Aerial crown-view tile of a tropical tree (Barro Colorado Island, Panama), acquired 20240611:
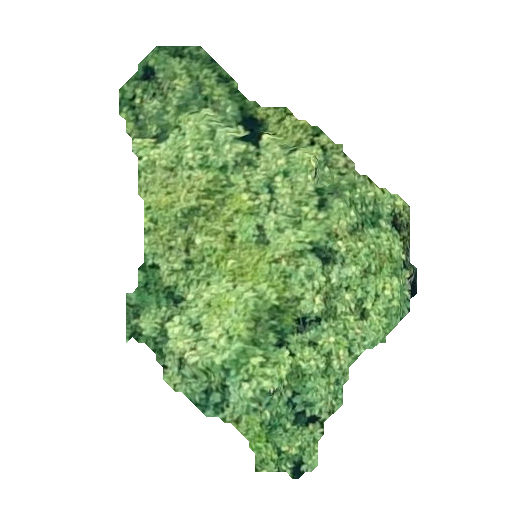
Species: Dipteryx oleifera
GBIF accepted scientific name: Dipteryx oleifera
Crown area: 125.928 m²